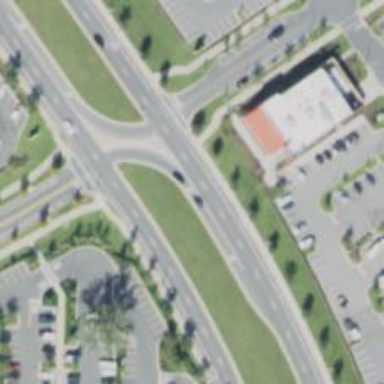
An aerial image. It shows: Secondary link road with asphalt surface.